Interaction volume radius: 5 \u00c5
Interaction volume height: 10 \u00c5
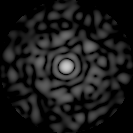
Disorder parameter: 0.8753